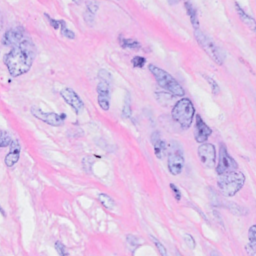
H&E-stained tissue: Breast